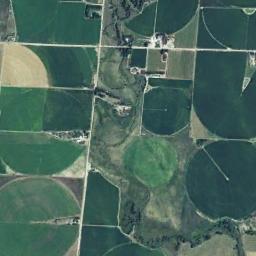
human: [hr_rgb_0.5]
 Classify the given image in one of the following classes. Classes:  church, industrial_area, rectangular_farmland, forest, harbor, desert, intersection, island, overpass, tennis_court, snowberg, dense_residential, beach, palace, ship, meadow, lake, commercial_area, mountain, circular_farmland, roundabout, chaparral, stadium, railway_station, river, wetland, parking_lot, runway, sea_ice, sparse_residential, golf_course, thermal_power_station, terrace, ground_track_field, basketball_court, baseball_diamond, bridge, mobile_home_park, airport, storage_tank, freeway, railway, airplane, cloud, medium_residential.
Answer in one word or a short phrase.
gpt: circular_farmland